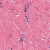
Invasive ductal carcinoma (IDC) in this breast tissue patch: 0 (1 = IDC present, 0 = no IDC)